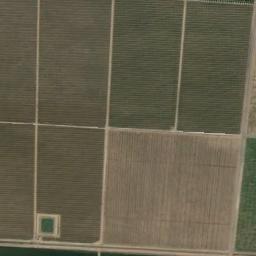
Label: rectangular_farmland